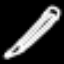
Label: pencil